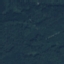
Land use / land cover: Forest